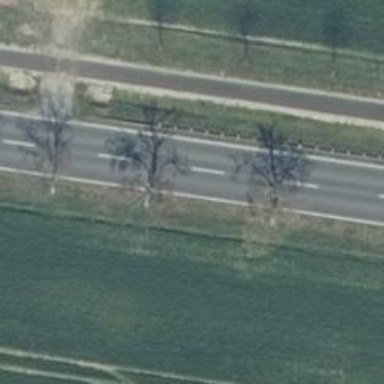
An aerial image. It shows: Row of deciduous broadleaved trees.